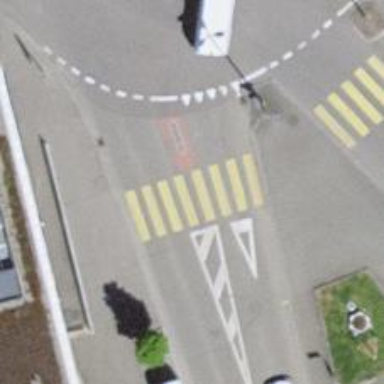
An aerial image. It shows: Marked road crossing with visible crossing markings.